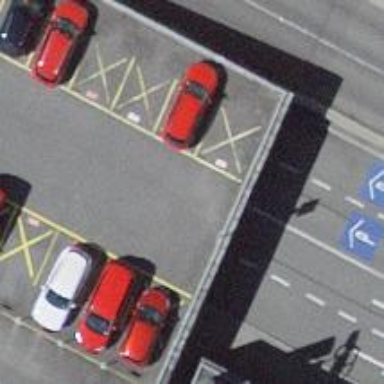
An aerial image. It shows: Parking entrance.